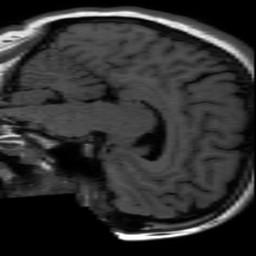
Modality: inplaneT1
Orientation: sagittal
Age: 21
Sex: female
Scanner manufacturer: ge
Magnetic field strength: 3 T
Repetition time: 2.603 s
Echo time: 0.02306 s